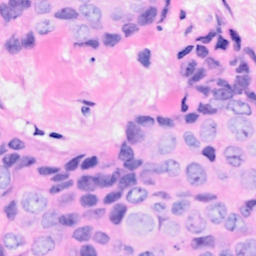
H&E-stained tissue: Breast